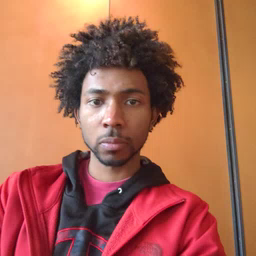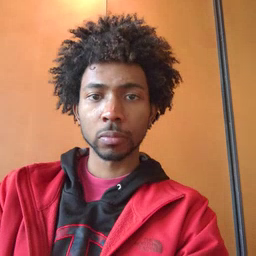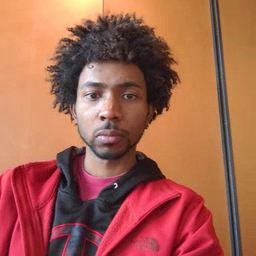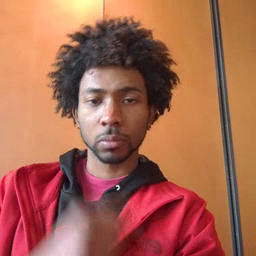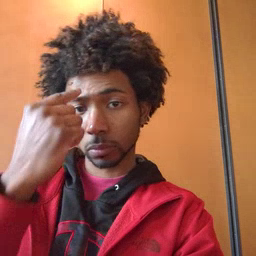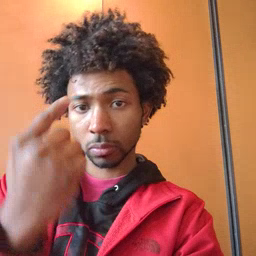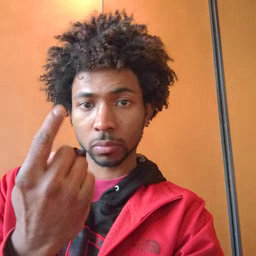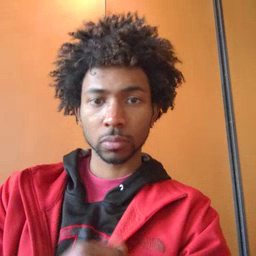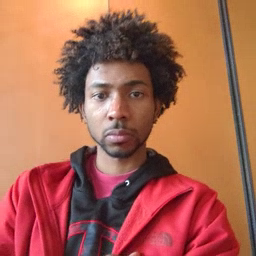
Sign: penny